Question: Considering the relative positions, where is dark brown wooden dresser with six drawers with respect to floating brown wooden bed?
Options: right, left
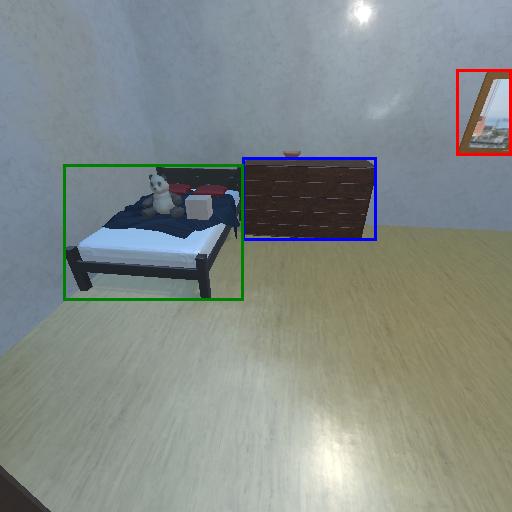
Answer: right